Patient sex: M
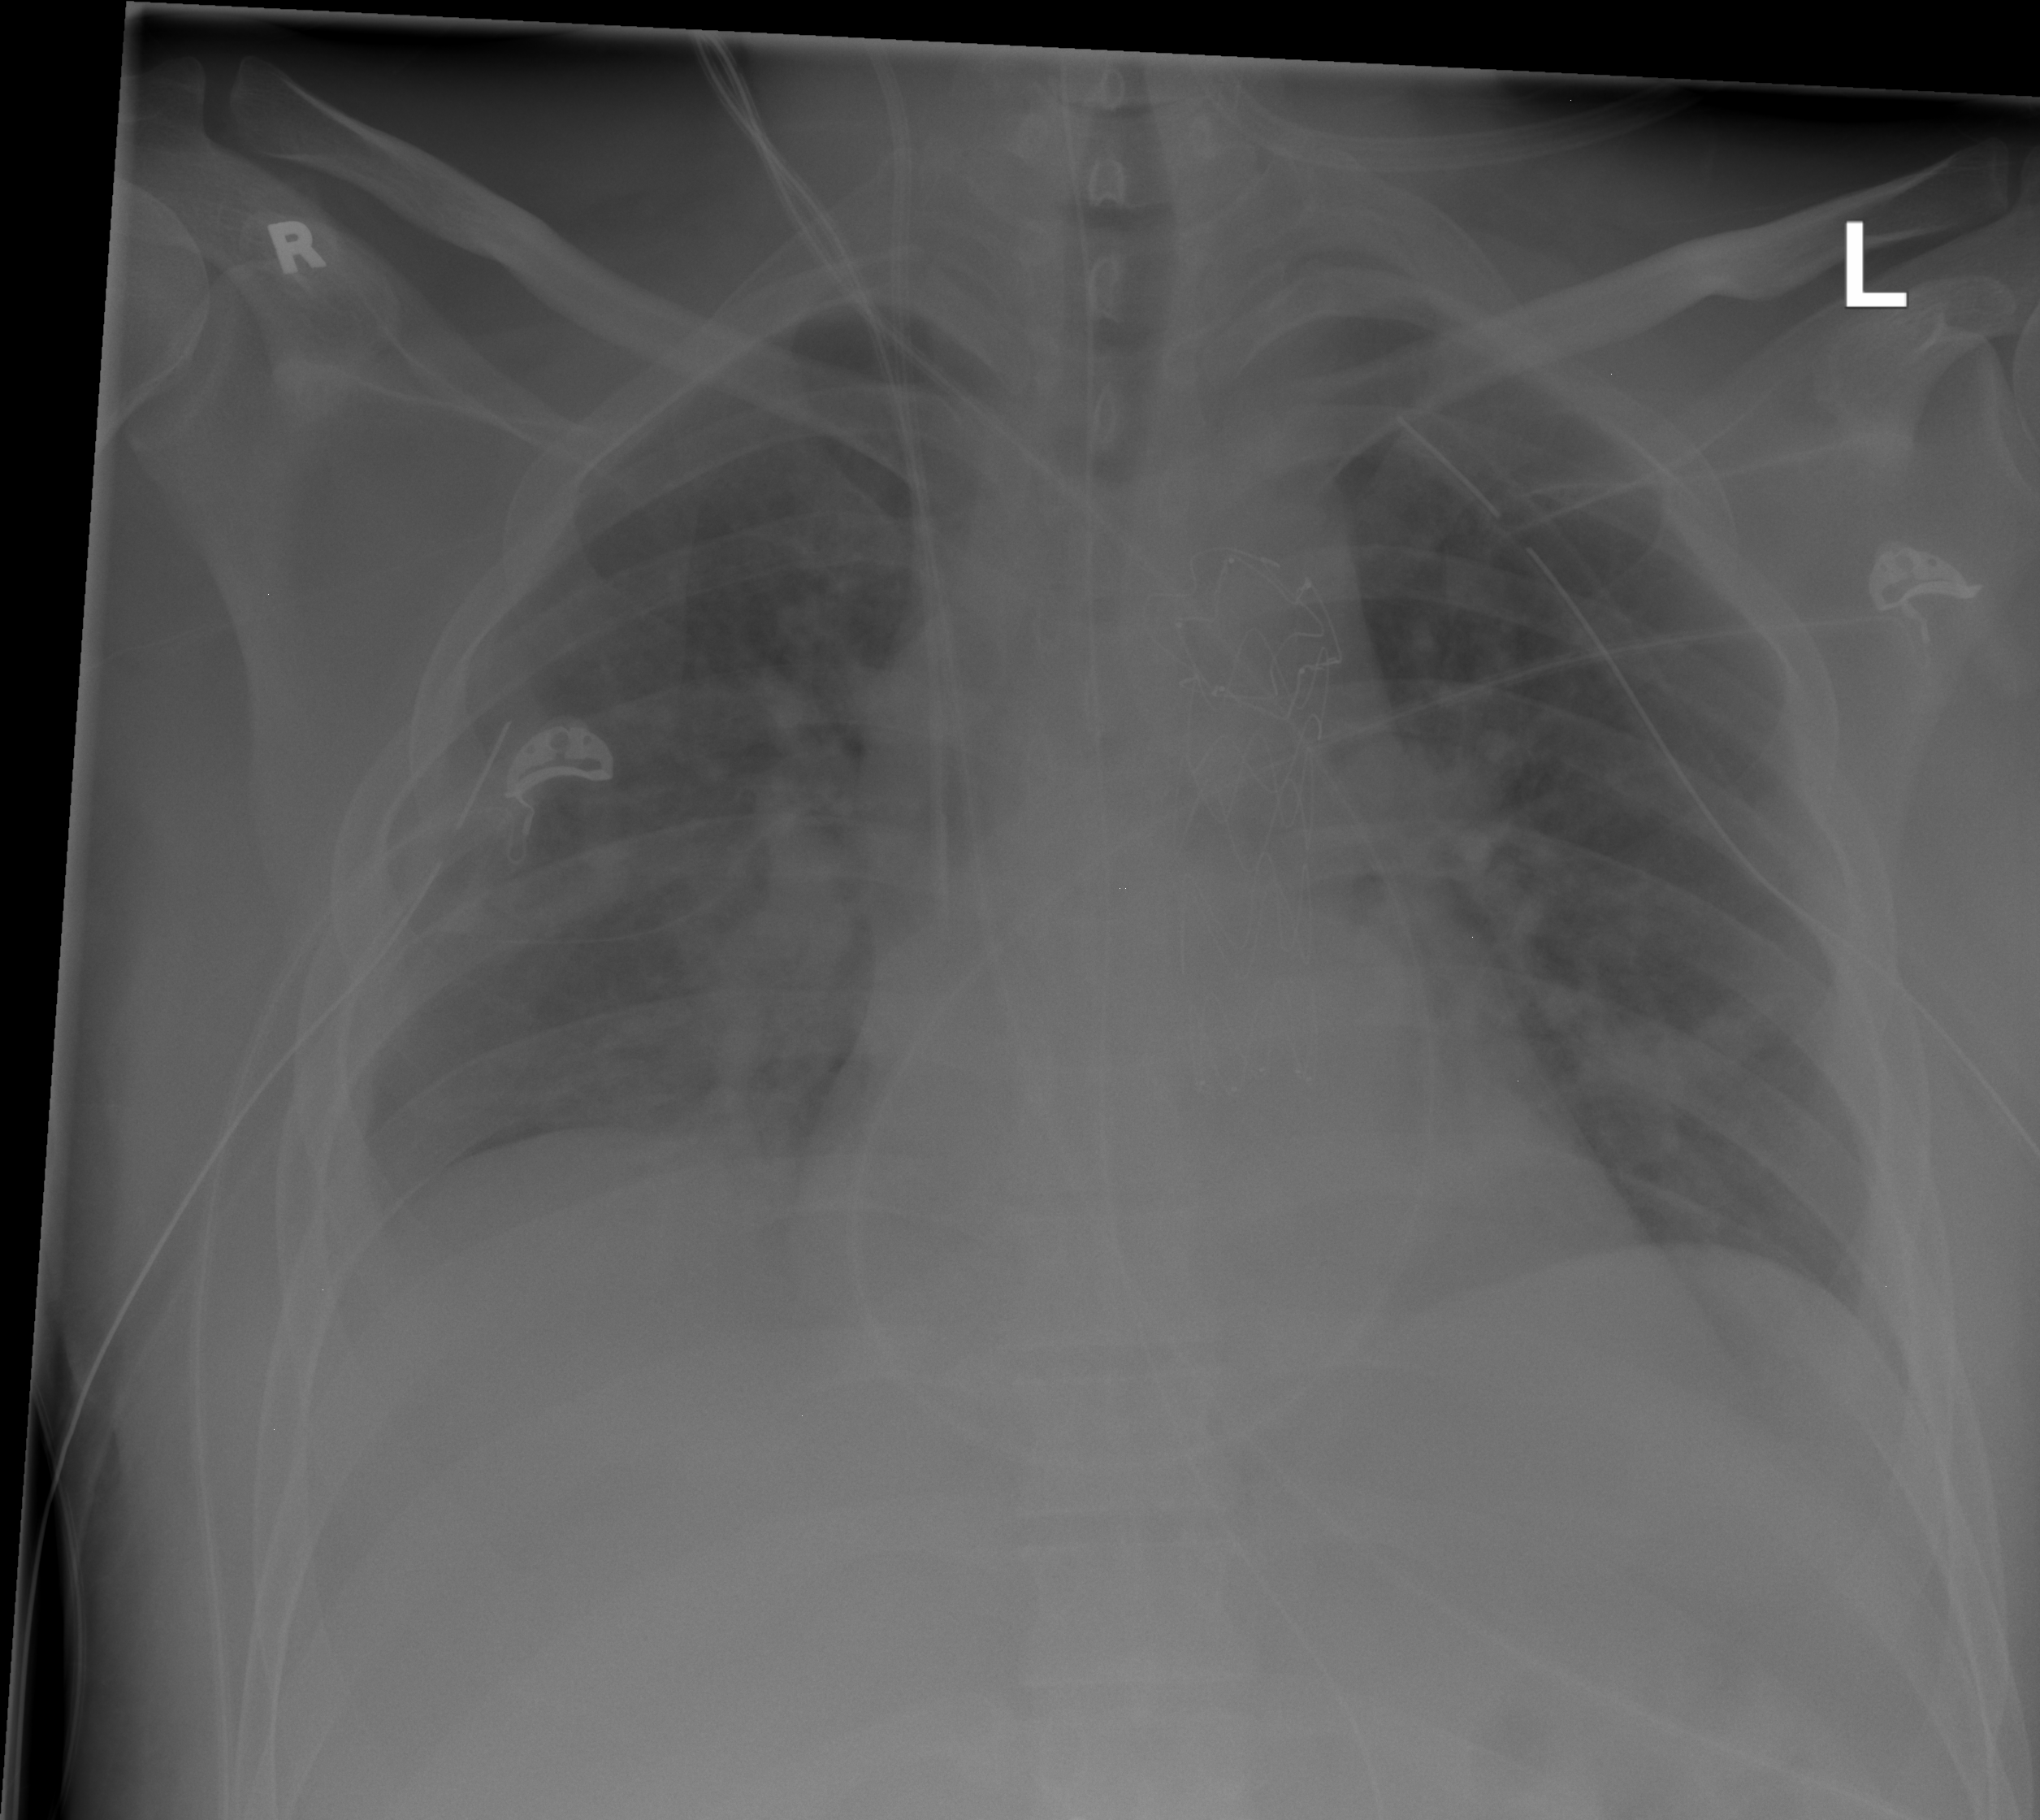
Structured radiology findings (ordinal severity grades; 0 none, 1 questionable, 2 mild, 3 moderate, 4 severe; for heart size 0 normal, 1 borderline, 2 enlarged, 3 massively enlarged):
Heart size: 0
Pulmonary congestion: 2
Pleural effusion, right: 0
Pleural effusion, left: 0
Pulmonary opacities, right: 0
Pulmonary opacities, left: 0
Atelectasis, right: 0
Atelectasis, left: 0